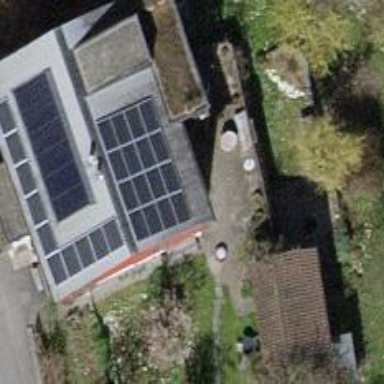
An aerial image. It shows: Solar power generator using photovoltaic panels.